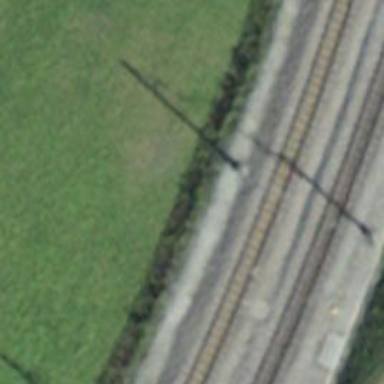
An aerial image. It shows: Catenary mast for power lines.